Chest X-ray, PA view. Patient: 62 years old, sex F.
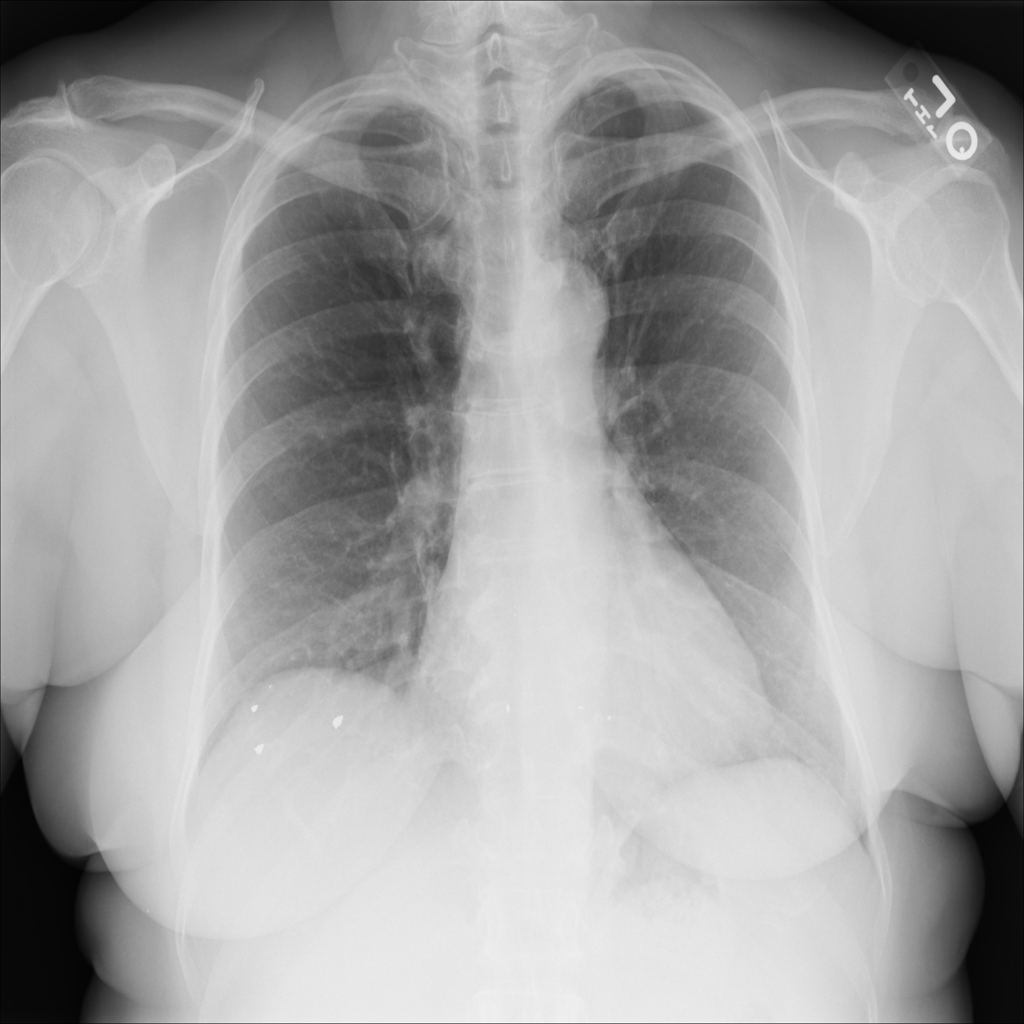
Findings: No Finding